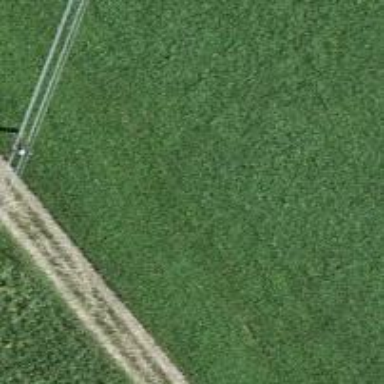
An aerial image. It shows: Power pole.